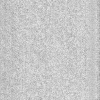
Atmospheric dust classification: dusty